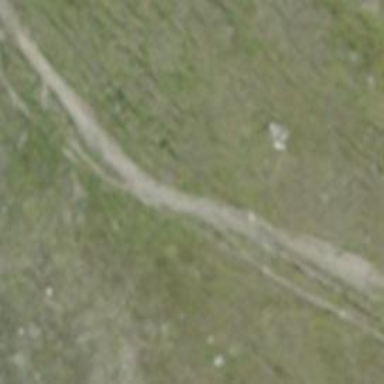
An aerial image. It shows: Path on the ground.